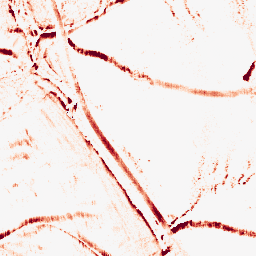
Category: morphological
Decomposition family: morphological_rect
Decomposition parameters: operation: opening
width: 5
height: 10
Upsampling method: regularized
Upsampling parameters: scale: 4
lambda_reg: 0.01
Upsampling scale: 4